Question: I have implemented a custom TableCell & TableColumn to show a hyperlink while the cell is not editing. I want to add setOnAction event for the hyperlink. As i want to reuse the TableCell i cannot add the code in TableCell updateItem method. Is there any way to implement this?
'''
public class TableColumnHyperlink<S> extends TableColumn<S, String> {
public TableColumnHyperlink (String header) {
super(header);
Callback<TableColumn<S, String>, TableCell<S, String>> hypCellFactory =
(TableColumn<S, String> p) -> new TableCellHyperlink();
setCellFactory(hypCellFactory);
}
}
'''
And the TableCell implementation is
'''
public class TableCellHyperlink<S> extends TableCell<S, String> {
private final TextField textField;
private final Hyperlink hyperlink;
public TableCellHyperlink() {
textField = new TextField();
hyperlink = new Hyperlink();
setAlignment(Pos.CENTER_LEFT);
}
@Override
public void startEdit() {
super.startEdit();
createTextField();
setText(null);
setGraphic(textField);
textField.requestFocus();
}
@Override
public void cancelEdit() {
super.cancelEdit();
setText(getItem());
setGraphic(null);
}
@Override
public void updateItem(String item, boolean empty) {
super.updateItem(item, empty && (getTableRow() == null ? true : getTableRow().isEmpty()));
if (empty) {
setText(null);
setGraphic(null);
} else {
if(isEditing()) {
setText(getString());
setGraphic(textField);
} else {
setText(null);
hyperlink.setText(getString());
setGraphic(hyperlink);
}
}
}
private void createTextField() {
textField.setText(getString());
textField.setMinWidth(this.getWidth() - this.getGraphicTextGap() * 2);
textField.addEventFilter(KeyEvent.KEY_PRESSED, (KeyEvent t) -> {
if (t.getCode() == KeyCode.ENTER) {
commitEdit(textField.getText());
} else if (t.getCode() == KeyCode.ESCAPE) {
cancelEdit();
}
});
}
private String getString() {
return (getItem() != null)?getItem():"";
}
}
'''

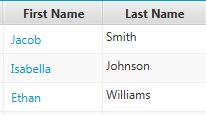
Answer: If the event handler implementation will vary by instance, you need to pass the event handler (or a function) into the constructor. Since you probably need to access the cell, you'll do something like
'''
public class TableCellHyperlink<S> extends TableCell<S, String> {
private final TextField textField;
private final Hyperlink hyperlink;
public TableCellHyperlink(Consumer<TableCellHyperlink<S> handlerFunction) {
textField = new TextField();
hyperlink = new Hyperlink();
hyperlink.setOnAction(event -> handlerFunction.accept(this));
setAlignment(Pos.CENTER_LEFT);
}
// ...
}
'''
Now you can do something like
'''
TableCellHyperlink<MyType> hyperlinkCell = new TableCellHyperlink<>(cell -> {
MyType rowValue = (MyType) cell.getTableRow().getValue(); // getTableRow() returns TableRow, not TableRow<MyType>
String cellValue = cell.getItem();
// implement action
});
'''
Obviously you can move the parameter up and pass it into the custom TableColumn constructor if you like.